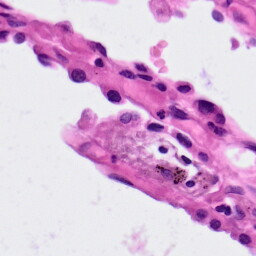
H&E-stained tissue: Lung